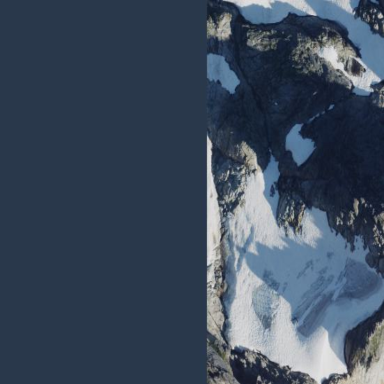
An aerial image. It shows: Stunning view of glacier.